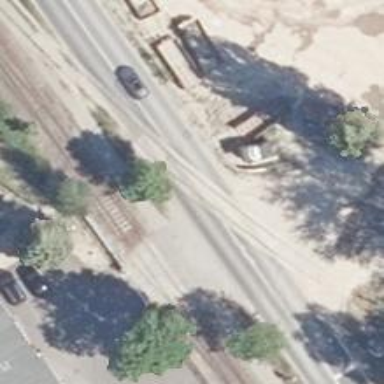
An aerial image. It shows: Railway level crossing.